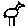
Label: bird